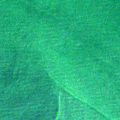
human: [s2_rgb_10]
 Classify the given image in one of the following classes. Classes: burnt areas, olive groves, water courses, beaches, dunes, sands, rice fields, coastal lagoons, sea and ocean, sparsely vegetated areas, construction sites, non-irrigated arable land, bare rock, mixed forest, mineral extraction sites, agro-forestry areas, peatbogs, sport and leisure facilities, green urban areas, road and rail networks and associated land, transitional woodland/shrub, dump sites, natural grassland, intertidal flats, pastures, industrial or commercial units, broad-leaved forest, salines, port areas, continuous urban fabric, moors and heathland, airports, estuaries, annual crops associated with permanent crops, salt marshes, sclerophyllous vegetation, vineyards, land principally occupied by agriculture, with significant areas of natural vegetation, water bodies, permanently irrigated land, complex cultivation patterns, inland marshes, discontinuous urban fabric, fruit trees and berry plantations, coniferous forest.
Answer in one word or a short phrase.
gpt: sea and ocean